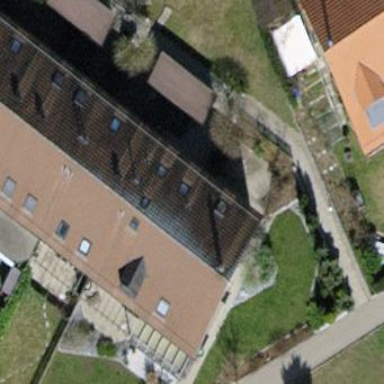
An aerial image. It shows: Residential building with pitched roof.